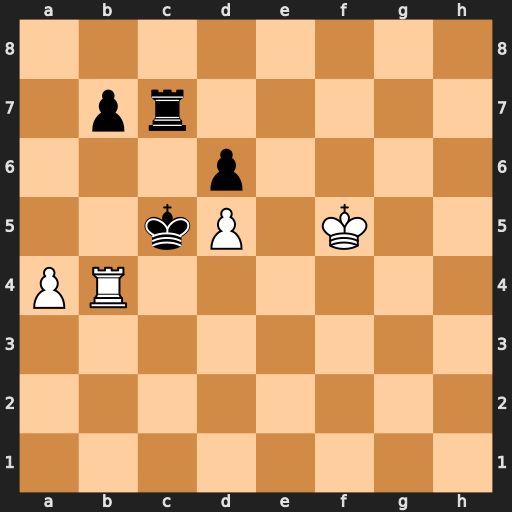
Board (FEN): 8/1pr5/3p4/2kP1K2/PR6/8/8/8
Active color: w
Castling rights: -
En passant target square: -
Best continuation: Rb5+ Kd4 Ke6 Rc4 Kxd6 Rxa4 Ke6 Kc4 Rxb7